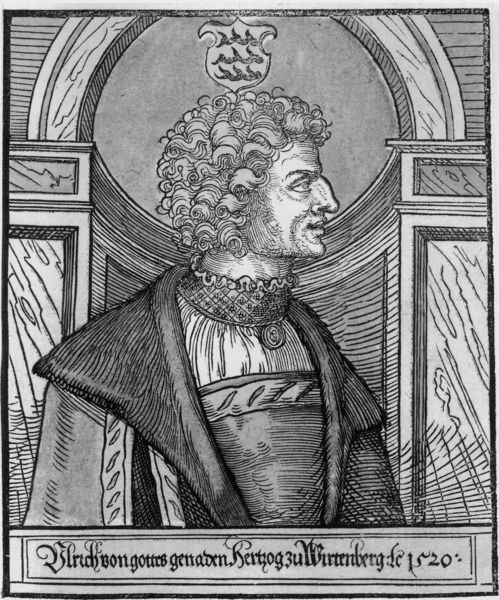
Titel: Bildnis von Herzog Ulrich von Württemberg
Künstler: Erhard Schön
Institution: (Seriendruck)
Schlagwörter: gott, mann, umhang, frisur, grau, haar, holz, marmor, mund, nase, profil, schwarz, weiss, zeichnung, blick, gebäude, bart, hemd, wand, architektur, augen, falten, kragen, pelz, rahmen, stehen, bildnis, hals, halskrause, herr, portrait, porträt, feld, auge, gewand, haare, mantel, spitzen, person, brosche, locken, renaissance, holzschnitt, schrift, bogen, kette, mauer, grafik, graphik, rundbogen, kuppel, könig, inschrift, rüschen, wange, name, nische, gewölbe, medaillon, druck, schnitt, schwarz-weiss, schraffur, radierung, stich, hakennase, seite, text, beschriftung, herrscher, buchdruck, wappen, jüngling, pelzkragen, amulett, wams, apsis, herzog, kupferstich, kanzler, rundung, vertäfelung, nürnberg, prächtig, pelzbesatz, gottes, wittenberg, ulrich, appen, innere, von gottes gnaden, 1520, herzog zu würtemberg, herzog zu württemberg, württenberg